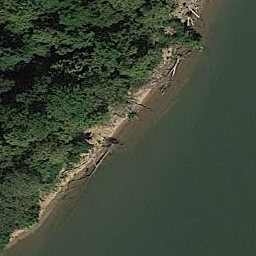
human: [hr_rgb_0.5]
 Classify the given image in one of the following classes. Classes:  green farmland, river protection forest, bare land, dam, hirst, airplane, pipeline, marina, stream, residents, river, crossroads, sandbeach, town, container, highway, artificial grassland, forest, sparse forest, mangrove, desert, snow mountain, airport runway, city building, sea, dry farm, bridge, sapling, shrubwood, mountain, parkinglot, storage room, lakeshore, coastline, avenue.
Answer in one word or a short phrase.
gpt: river protection forest